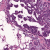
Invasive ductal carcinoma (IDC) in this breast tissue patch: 0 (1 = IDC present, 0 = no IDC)